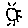
Label: sun